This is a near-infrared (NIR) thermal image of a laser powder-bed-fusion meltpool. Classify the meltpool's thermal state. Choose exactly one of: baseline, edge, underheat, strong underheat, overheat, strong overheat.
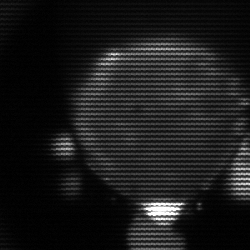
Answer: edge